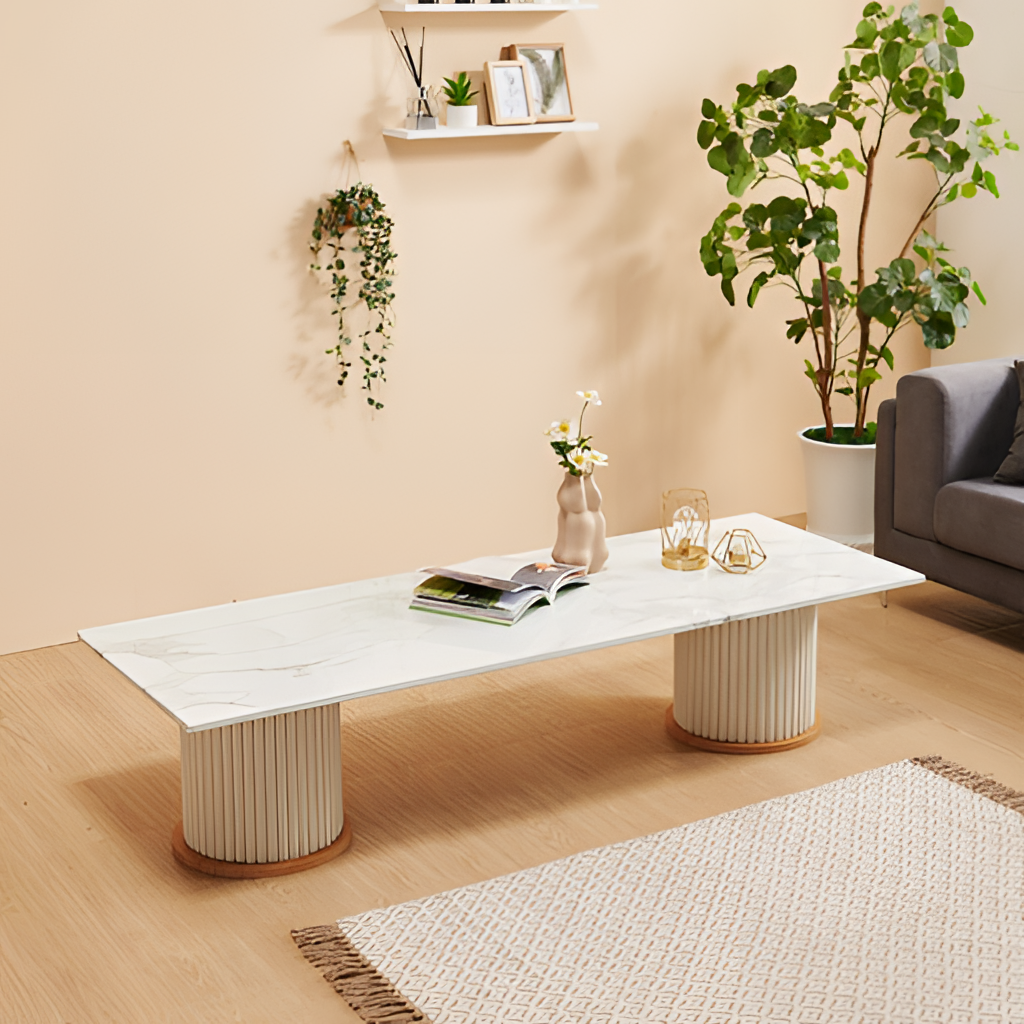
white marble coffee table, living room, wood flooring, with plank pattern, paint wallpaper, with solid pattern, modern